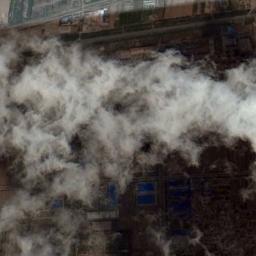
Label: cloud